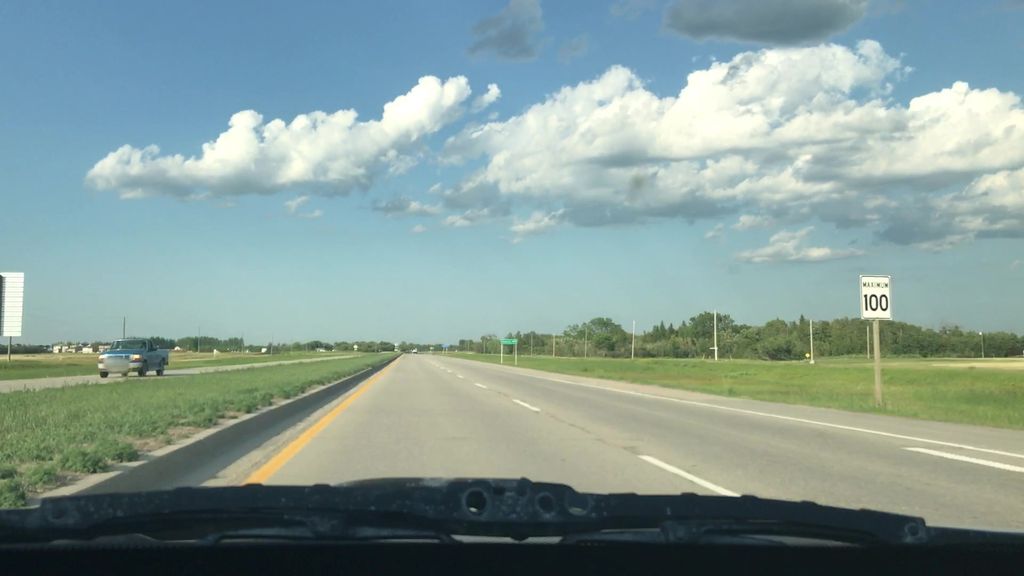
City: winnipeg